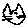
Label: cat